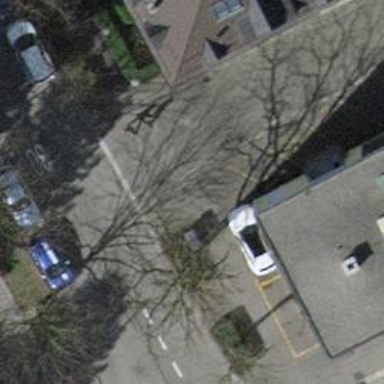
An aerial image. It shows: Asphalt footpath with unmarked crossing.